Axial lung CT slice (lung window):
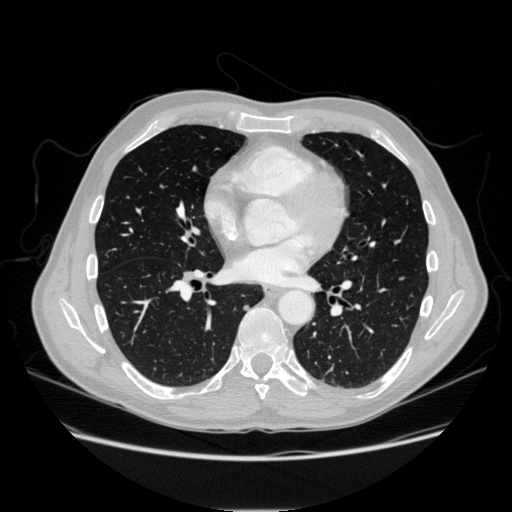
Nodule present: yes
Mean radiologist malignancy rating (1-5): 2.667